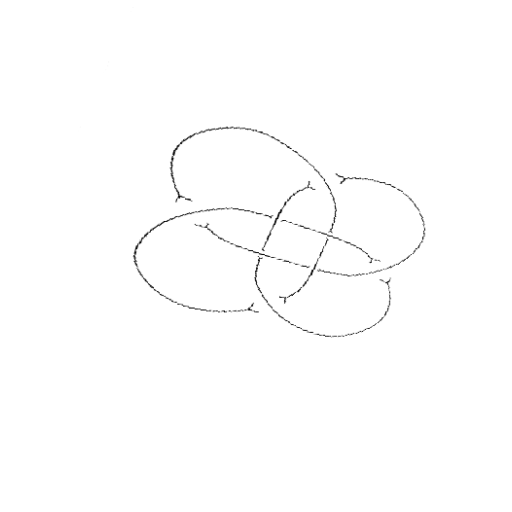
Crossing number: 8